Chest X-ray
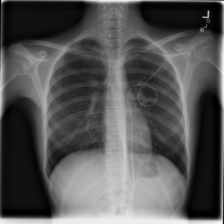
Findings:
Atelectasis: negative
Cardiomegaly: negative
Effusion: negative
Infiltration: negative
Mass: negative
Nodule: negative
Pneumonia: negative
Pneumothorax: negative
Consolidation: negative
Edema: negative
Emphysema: negative
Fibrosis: negative
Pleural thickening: negative
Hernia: negative